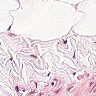
Metastatic tissue present: no